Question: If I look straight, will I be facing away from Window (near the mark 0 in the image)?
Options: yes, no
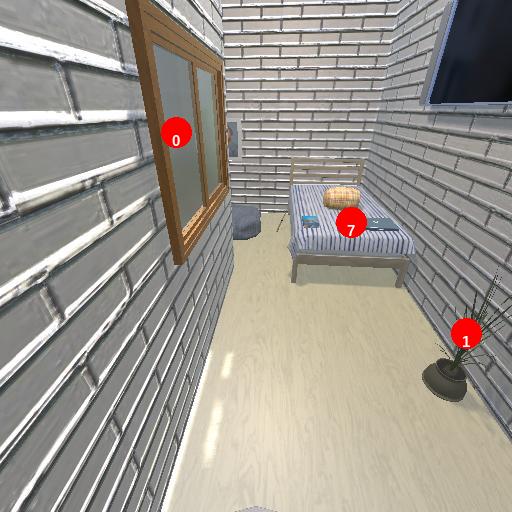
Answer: yes